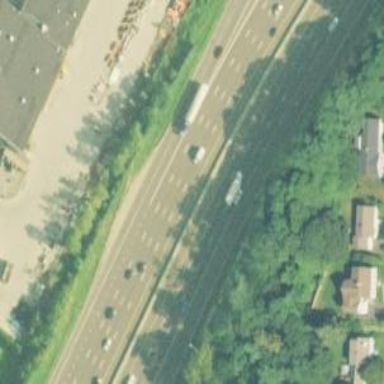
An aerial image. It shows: Asphalt motorway.